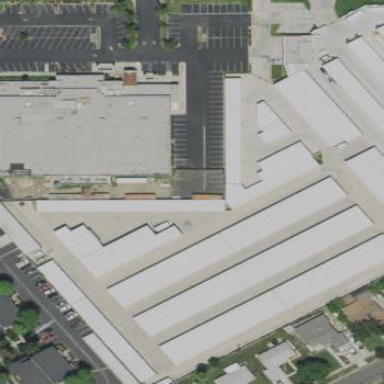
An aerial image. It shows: Group of garages.